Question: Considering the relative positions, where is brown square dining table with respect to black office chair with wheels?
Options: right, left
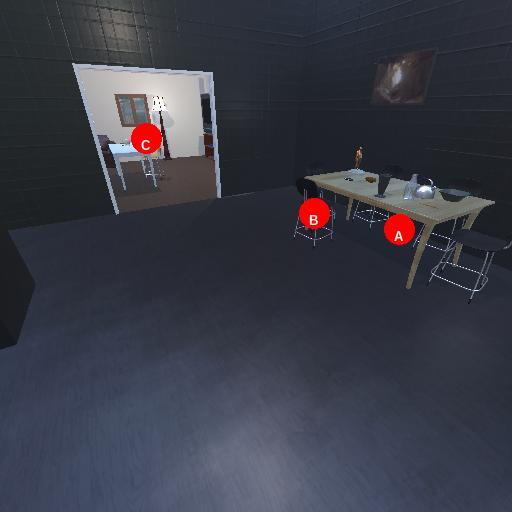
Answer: right